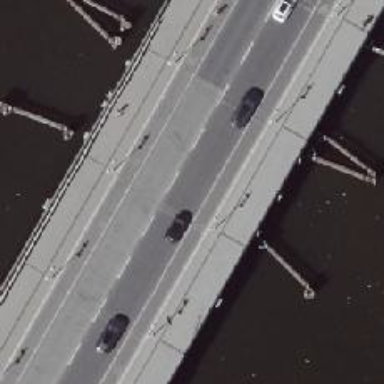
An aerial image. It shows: There is bridge in the image.